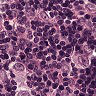
Metastatic tissue present: yes